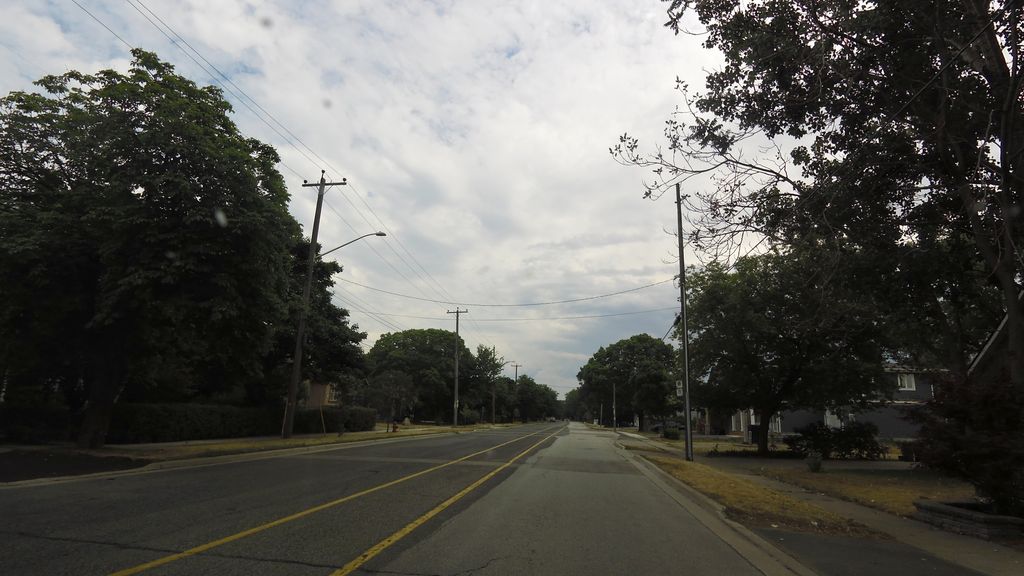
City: hamilton